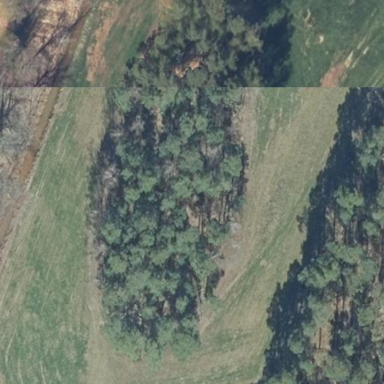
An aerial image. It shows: Forest area.